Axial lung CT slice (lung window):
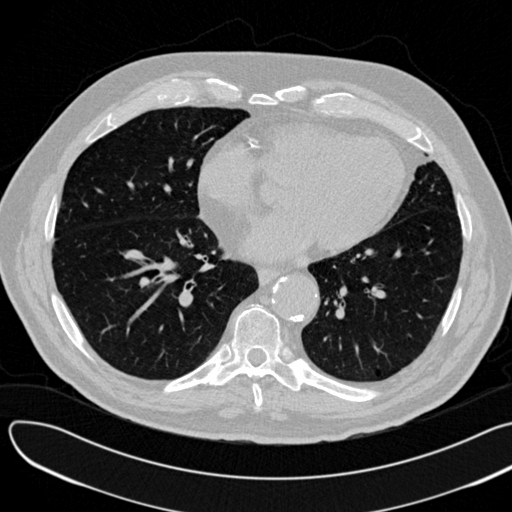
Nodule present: no